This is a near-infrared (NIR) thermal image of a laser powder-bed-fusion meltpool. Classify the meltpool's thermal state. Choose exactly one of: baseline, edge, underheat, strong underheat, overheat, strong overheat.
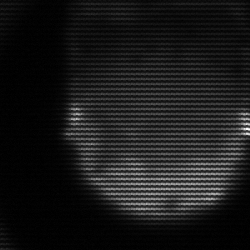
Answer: edge